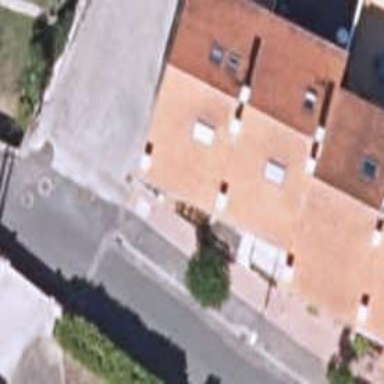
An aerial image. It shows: Simple and straightforward house.